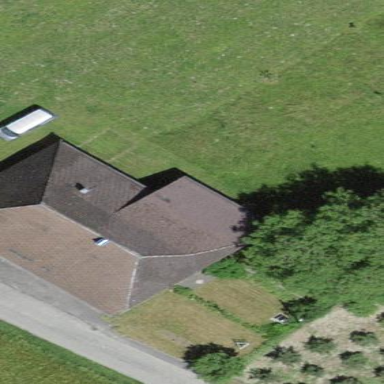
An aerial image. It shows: Farm building.